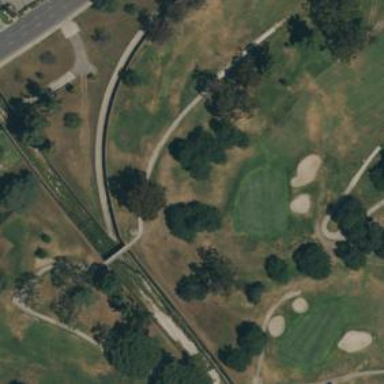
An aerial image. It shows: Service road designated as golf cart path.